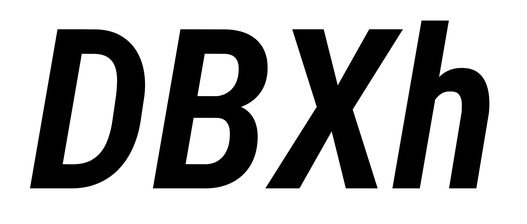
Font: Roboto-Italic_Condensed_SemiBold_Italic